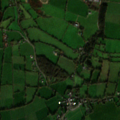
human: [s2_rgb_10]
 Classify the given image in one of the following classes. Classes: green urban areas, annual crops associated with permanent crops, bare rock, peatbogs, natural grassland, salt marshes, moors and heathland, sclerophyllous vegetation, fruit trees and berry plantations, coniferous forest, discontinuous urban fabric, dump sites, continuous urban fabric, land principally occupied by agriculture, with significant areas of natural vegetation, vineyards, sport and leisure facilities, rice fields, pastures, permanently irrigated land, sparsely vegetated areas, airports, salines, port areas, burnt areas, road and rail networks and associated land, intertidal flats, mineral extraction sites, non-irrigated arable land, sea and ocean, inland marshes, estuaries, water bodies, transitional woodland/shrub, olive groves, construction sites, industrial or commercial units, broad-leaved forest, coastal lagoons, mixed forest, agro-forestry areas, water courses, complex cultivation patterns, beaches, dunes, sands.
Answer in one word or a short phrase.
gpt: pastures, coniferous forest